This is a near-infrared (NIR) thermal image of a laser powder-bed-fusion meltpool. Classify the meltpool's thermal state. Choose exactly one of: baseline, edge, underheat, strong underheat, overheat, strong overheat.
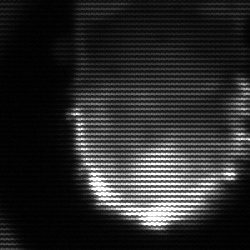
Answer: baseline